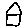
Label: house